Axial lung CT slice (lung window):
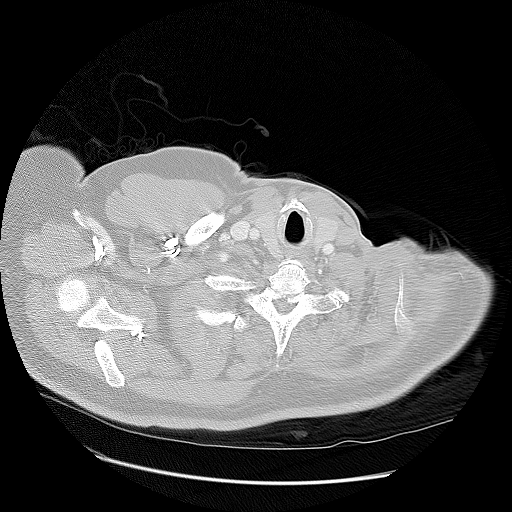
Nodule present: no